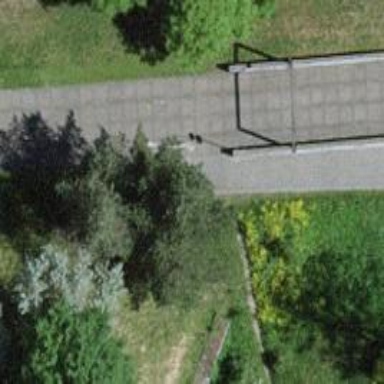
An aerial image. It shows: Footway with concrete surface.